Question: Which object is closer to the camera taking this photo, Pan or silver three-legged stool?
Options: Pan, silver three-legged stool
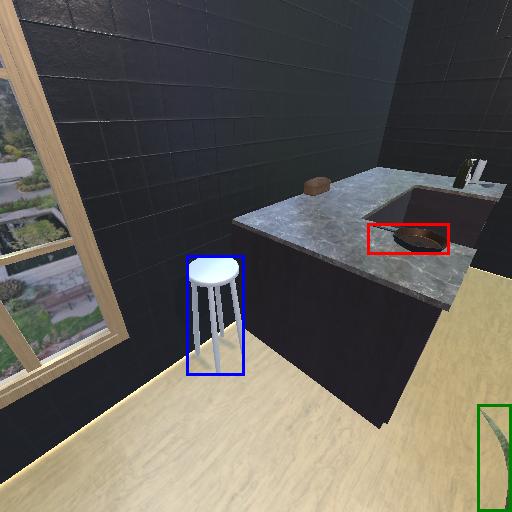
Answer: Pan